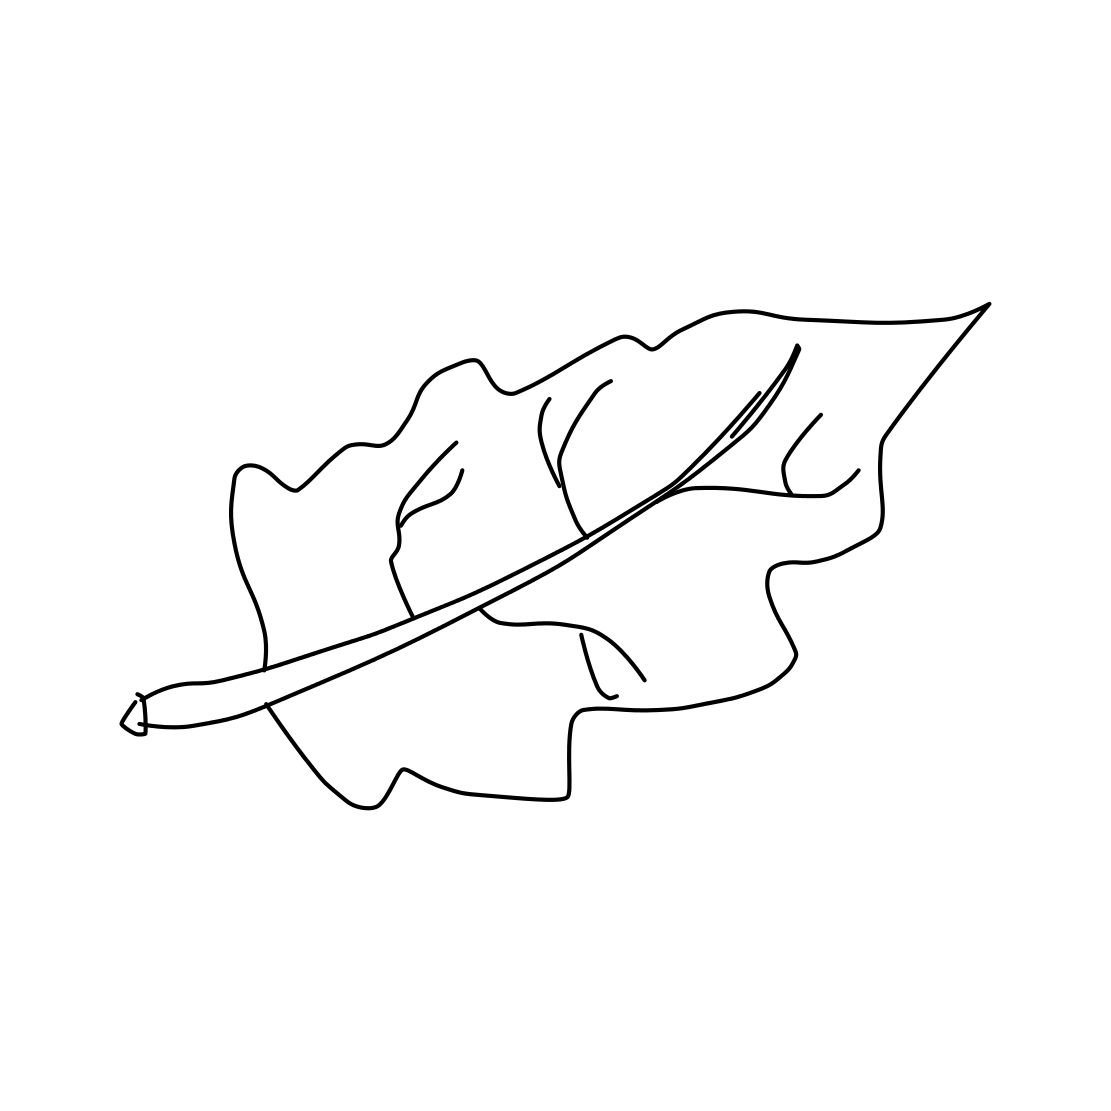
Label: leaf